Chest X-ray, PA view. Patient: 43 years old, sex F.
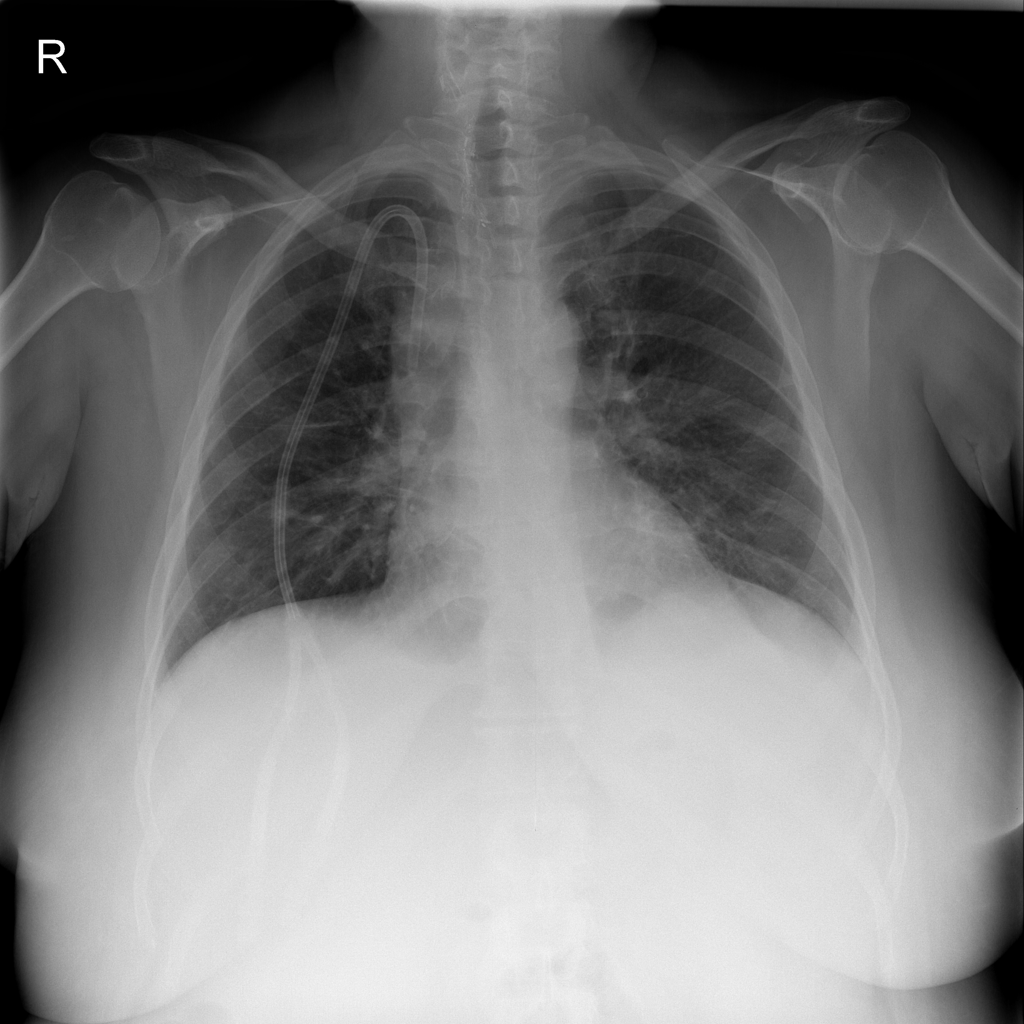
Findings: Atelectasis